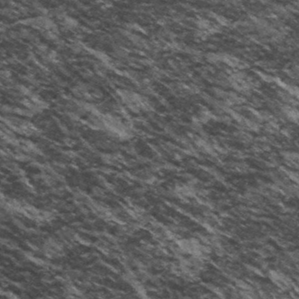
Label: frost